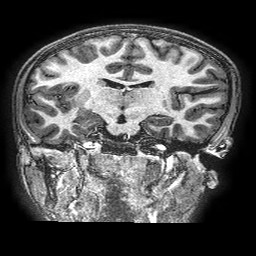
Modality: T1w
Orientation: sagittal
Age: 15
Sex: male
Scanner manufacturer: ge
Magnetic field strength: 3 T
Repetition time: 0.00766 s
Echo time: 0.003476 s